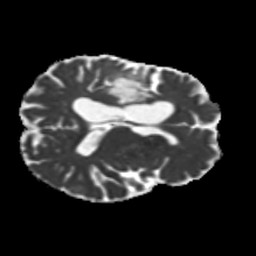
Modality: MD
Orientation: axial
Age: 58
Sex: male
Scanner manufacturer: siemens
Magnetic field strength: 3 T
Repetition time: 5.25 s
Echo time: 0.08 s